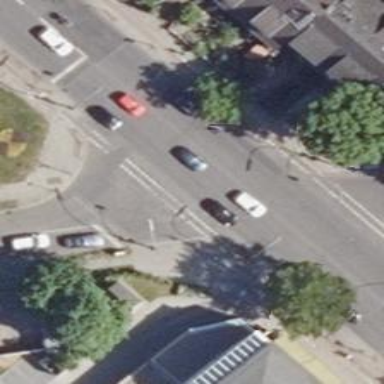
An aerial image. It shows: Road crossing with traffic signals.